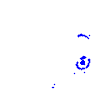
Particle: pion